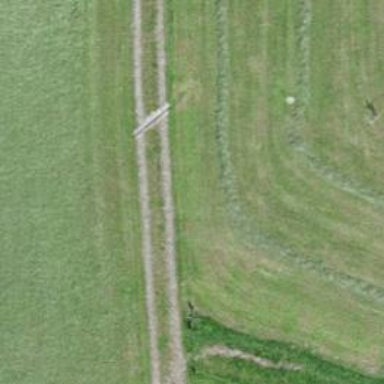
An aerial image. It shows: Track with grade 3 tracktype.